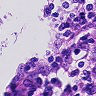
Metastatic tissue present: yes